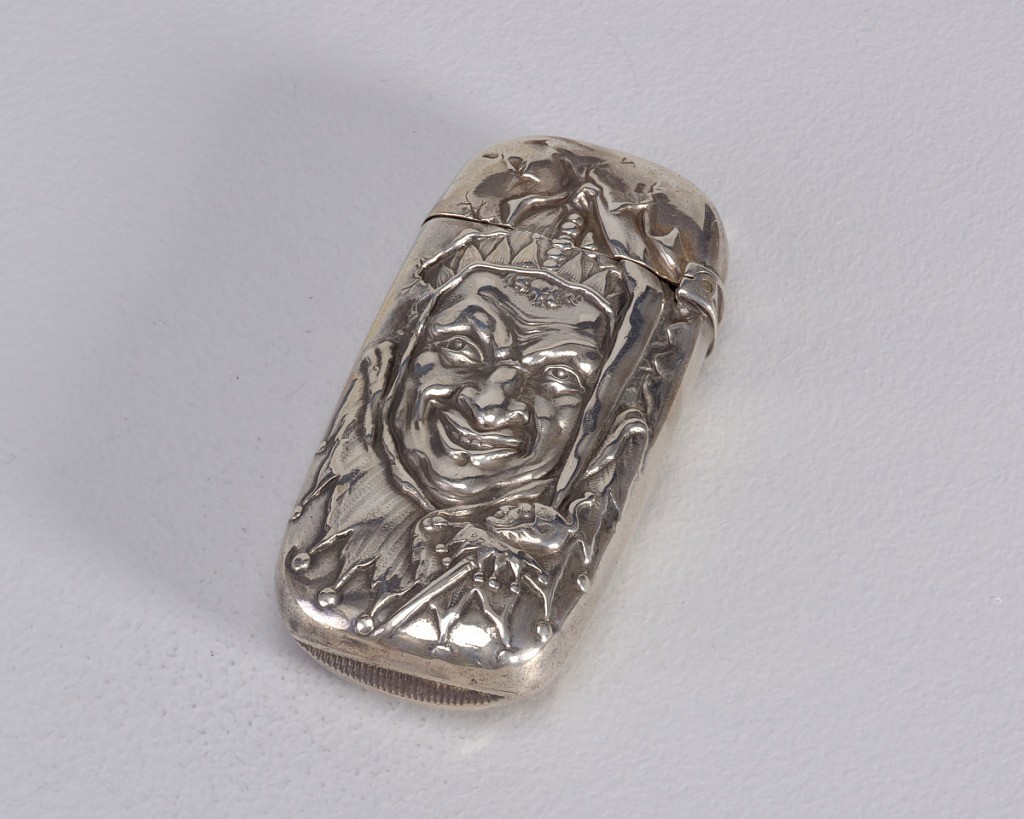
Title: Jester Face
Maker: Gorham Manufacturing Company, Providence, Rhode Island, USA, founded 1818
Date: ca. 1888
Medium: Silver
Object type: Matchsafe
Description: Oblong, rounded corners, featuring raised decoration of grinning court jester face in costume, he holds miniature jester head on a stick. Reverse inscribed with monogram J.C.Y. Lid hinged on side. Striker on bottom.